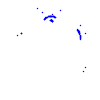
Particle: pion